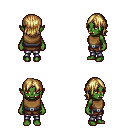
a pixel art fantasy rpg character, female body template, orc, green skin, leather chest armor, metal pants, blonde long bangs hairstyle, four views (front, back, left, right), 2x2 character sprite sheet, small pixel art, hard edges, no anti-aliasing